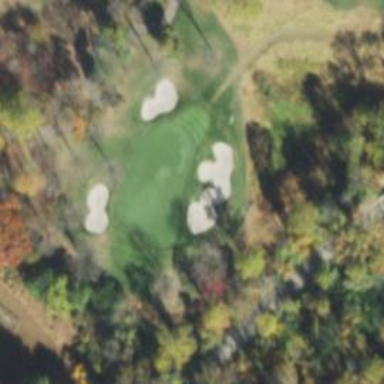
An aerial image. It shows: View of golf hole.